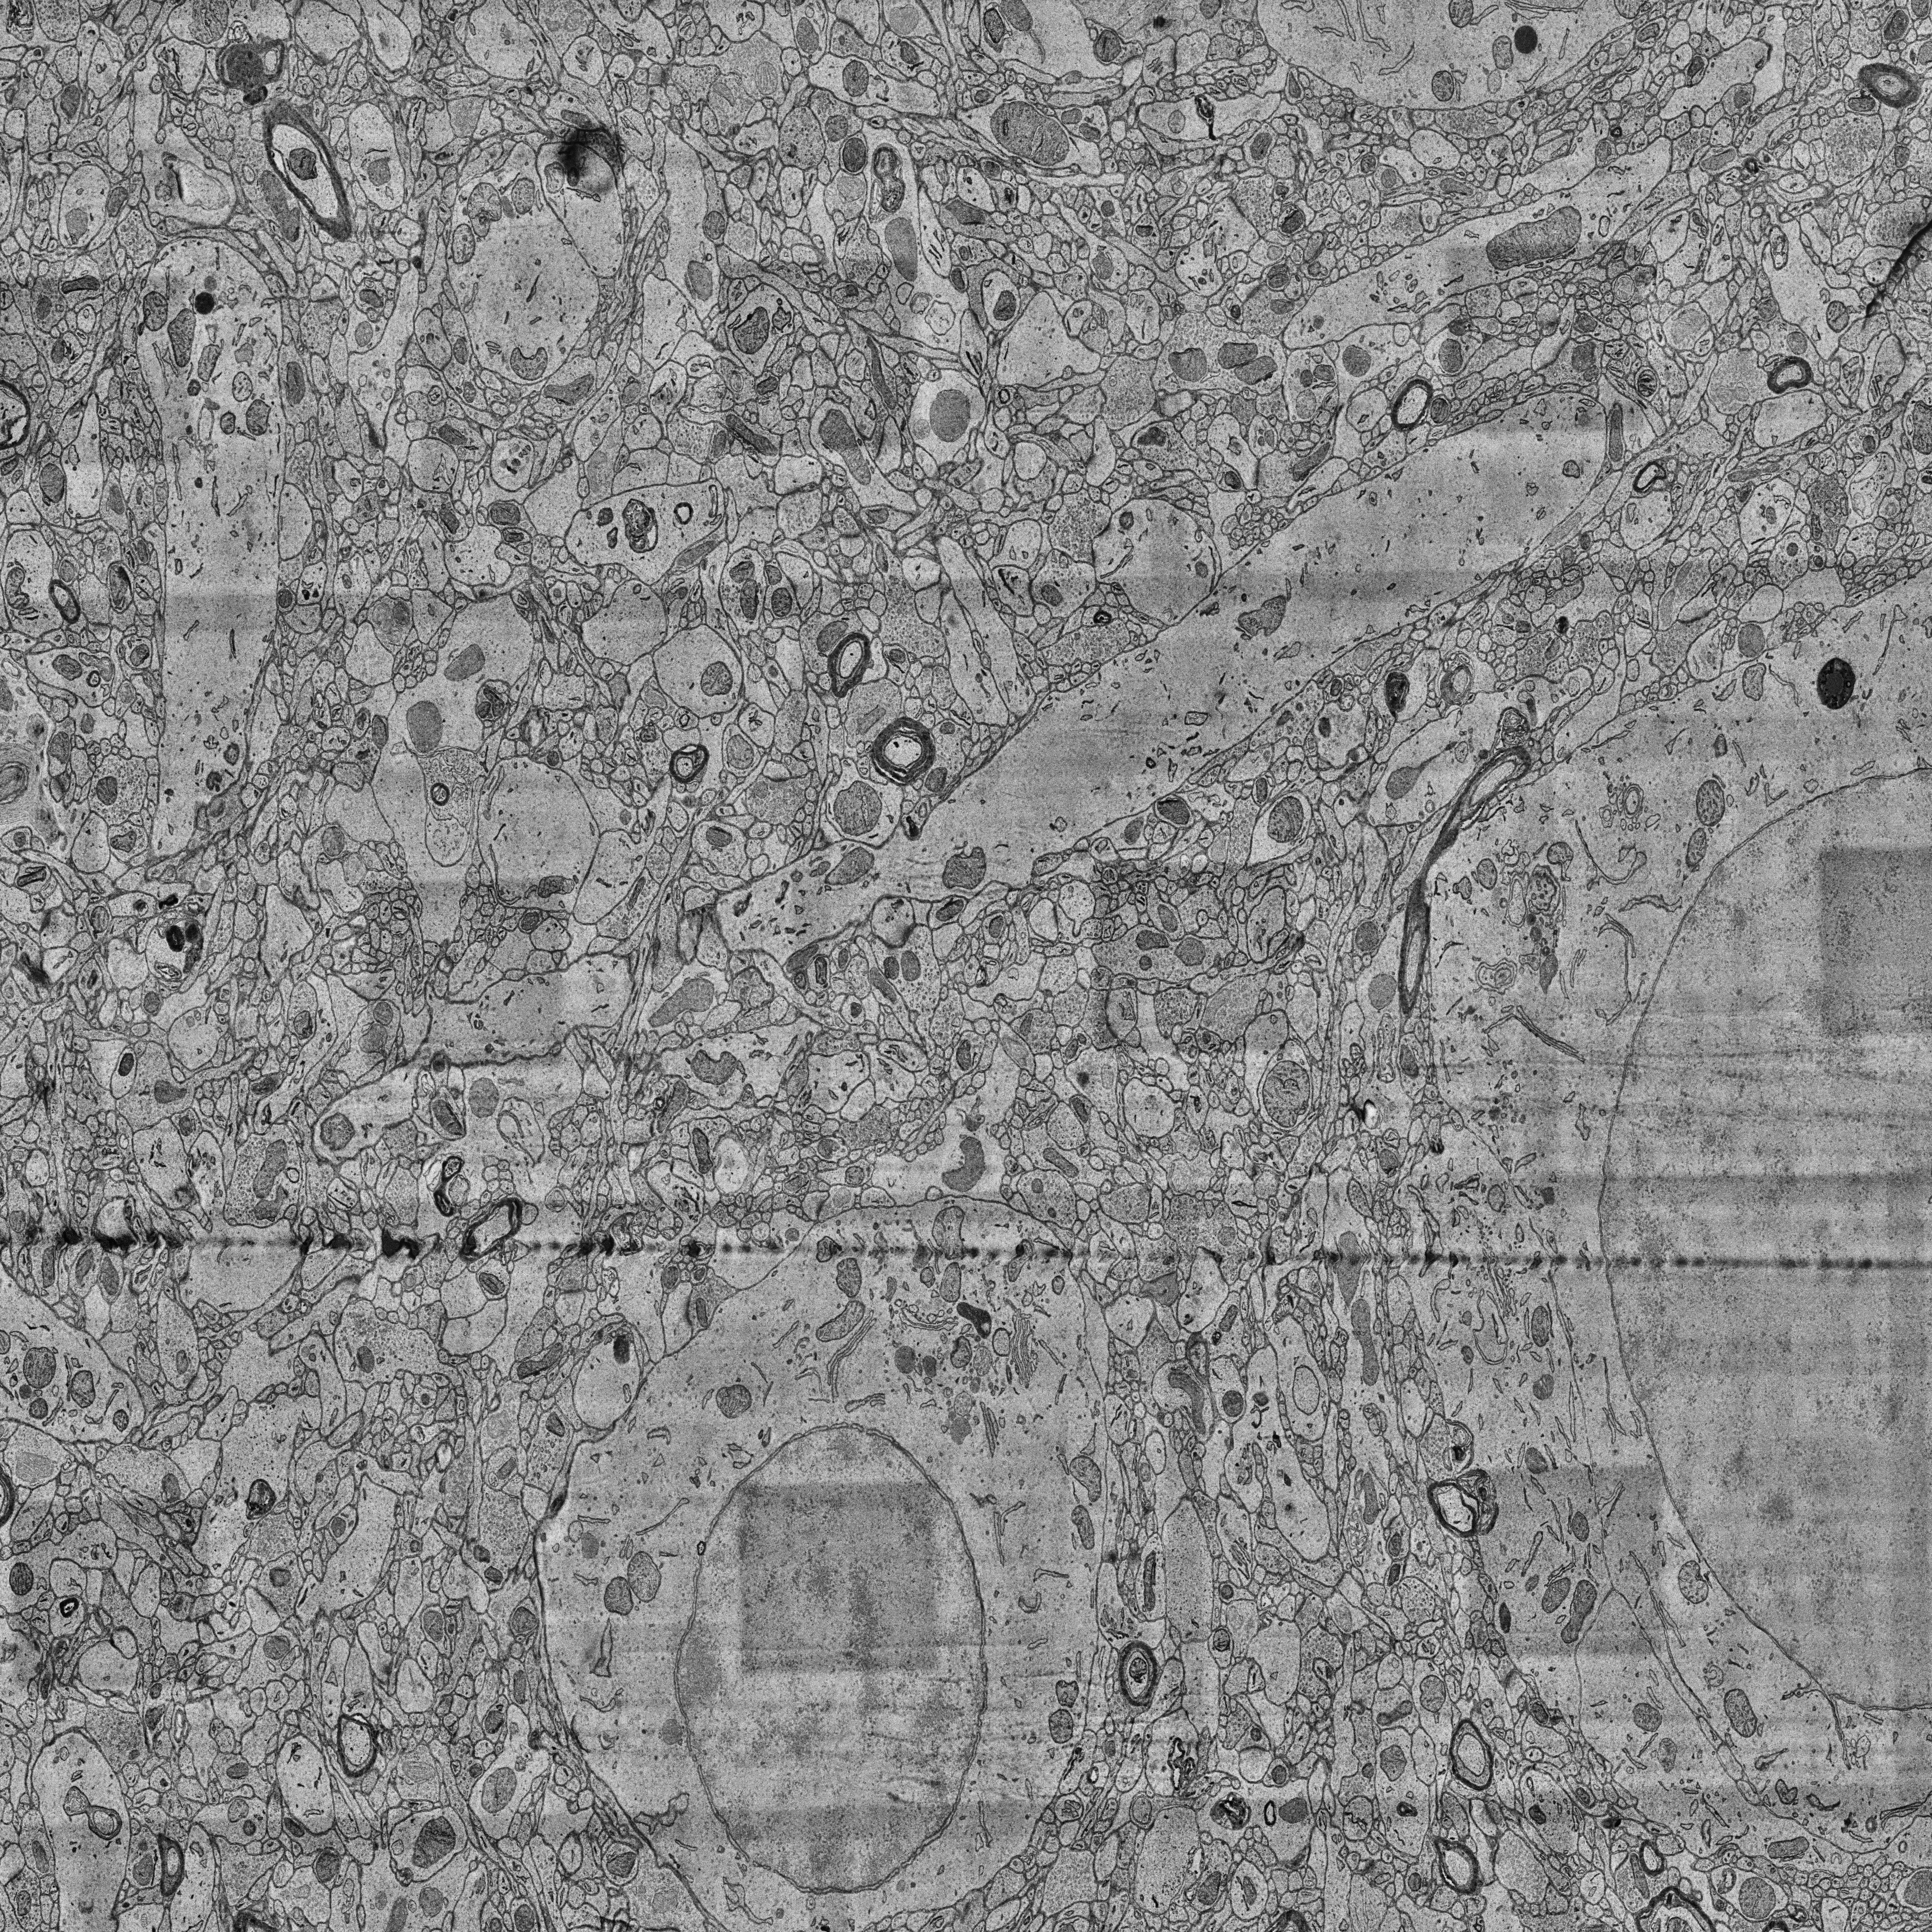
Electron microscopy slice of human cortex tissue
Slice depth (z): 363
Mitochondria instances in slice: 450